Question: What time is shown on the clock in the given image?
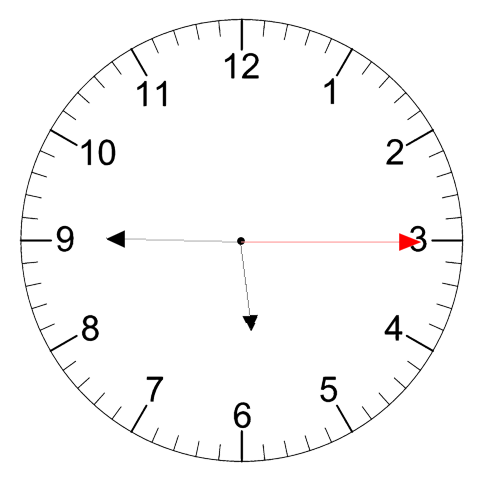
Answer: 05:45:15